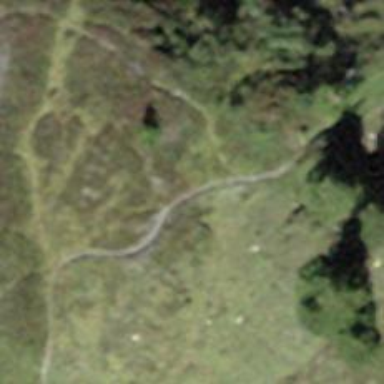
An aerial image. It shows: Path.